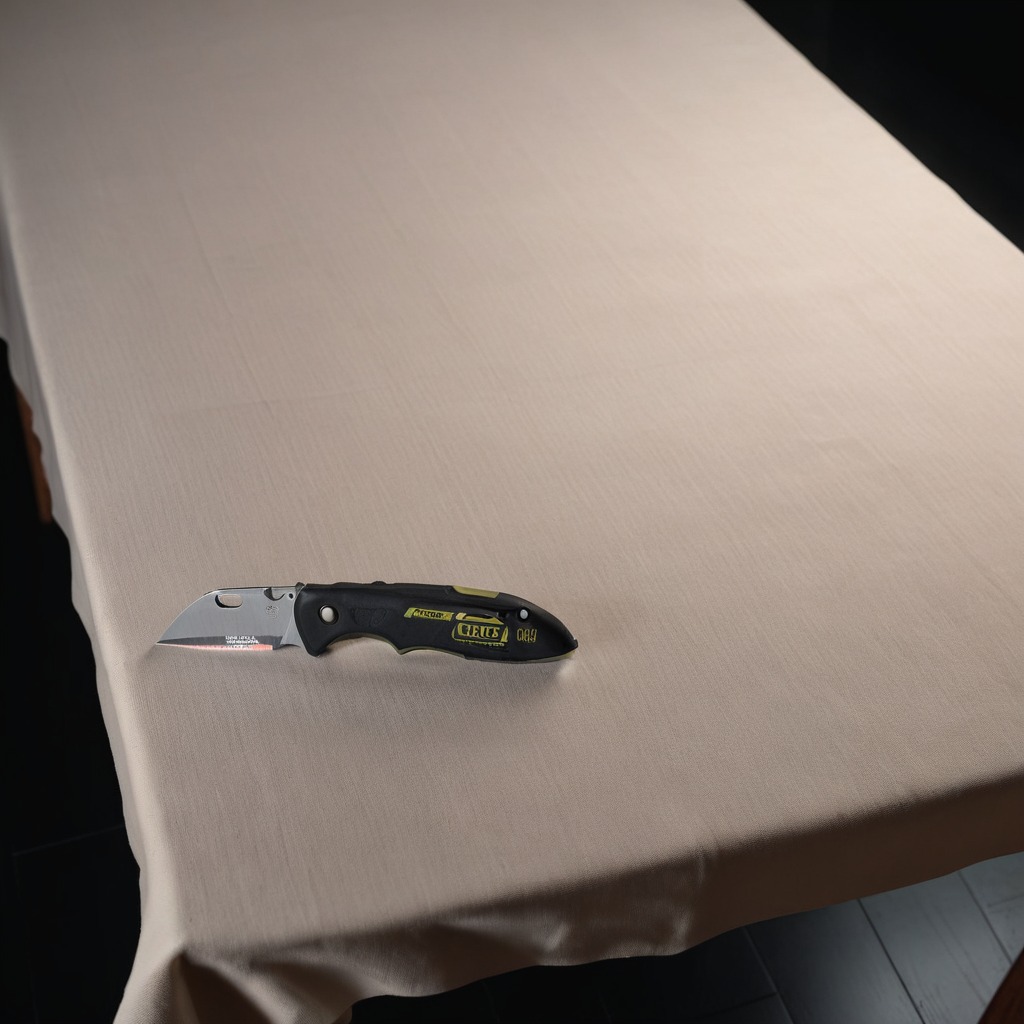
A utility knife is lying on the wooden table.